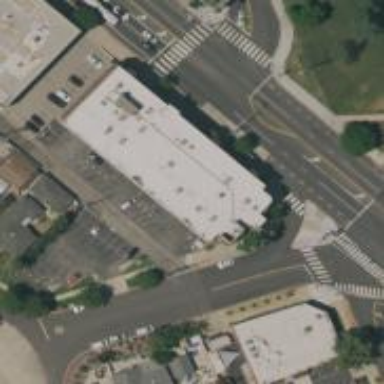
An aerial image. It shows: Commercial building.